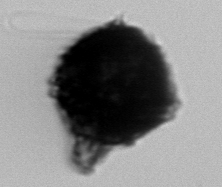
Label: Gonyaulax